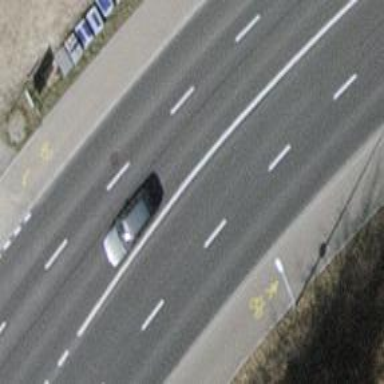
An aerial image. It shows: Secondary road with asphalt surface.